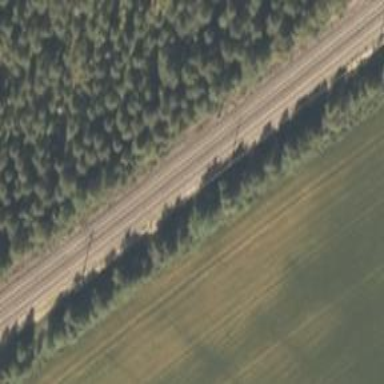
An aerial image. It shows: Railway signal with catenary mast.